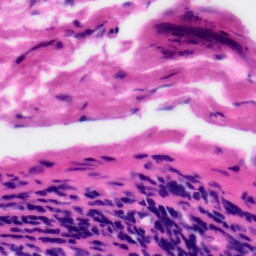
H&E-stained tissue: Tonsil